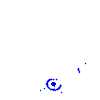
Particle: electron